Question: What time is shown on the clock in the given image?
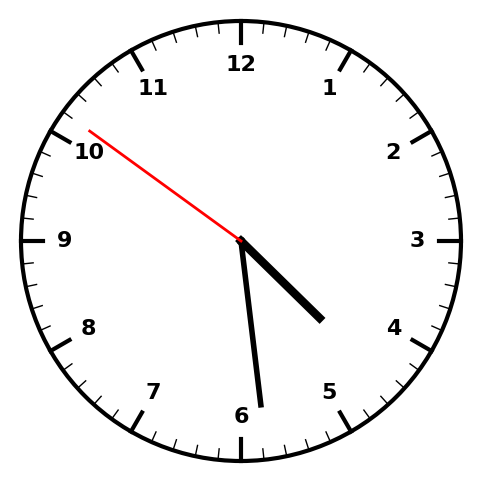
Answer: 04:28:51